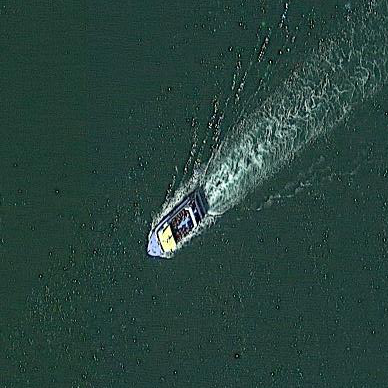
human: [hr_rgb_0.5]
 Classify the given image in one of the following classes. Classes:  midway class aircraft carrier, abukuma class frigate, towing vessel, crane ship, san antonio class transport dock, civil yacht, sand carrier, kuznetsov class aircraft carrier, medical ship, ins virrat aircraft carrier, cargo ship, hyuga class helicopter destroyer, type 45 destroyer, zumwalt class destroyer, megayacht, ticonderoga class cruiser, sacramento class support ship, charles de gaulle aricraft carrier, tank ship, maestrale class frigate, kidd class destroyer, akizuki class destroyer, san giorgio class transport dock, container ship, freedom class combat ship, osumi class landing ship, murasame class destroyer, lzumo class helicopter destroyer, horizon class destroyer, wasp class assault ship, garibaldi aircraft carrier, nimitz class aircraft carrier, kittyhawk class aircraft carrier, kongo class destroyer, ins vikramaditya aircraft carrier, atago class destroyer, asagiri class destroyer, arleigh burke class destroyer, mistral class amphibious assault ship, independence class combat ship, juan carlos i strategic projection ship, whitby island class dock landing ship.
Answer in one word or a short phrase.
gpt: Civil yacht